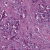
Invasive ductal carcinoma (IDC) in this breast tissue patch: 1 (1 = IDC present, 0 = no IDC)